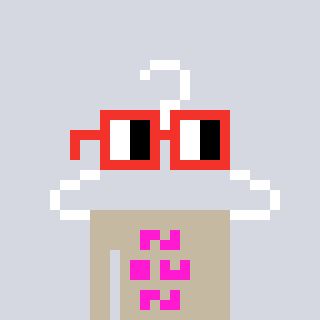
a pixel art character with square red glasses, a hanger-shaped head and a bege-colored body on a cool background